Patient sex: M
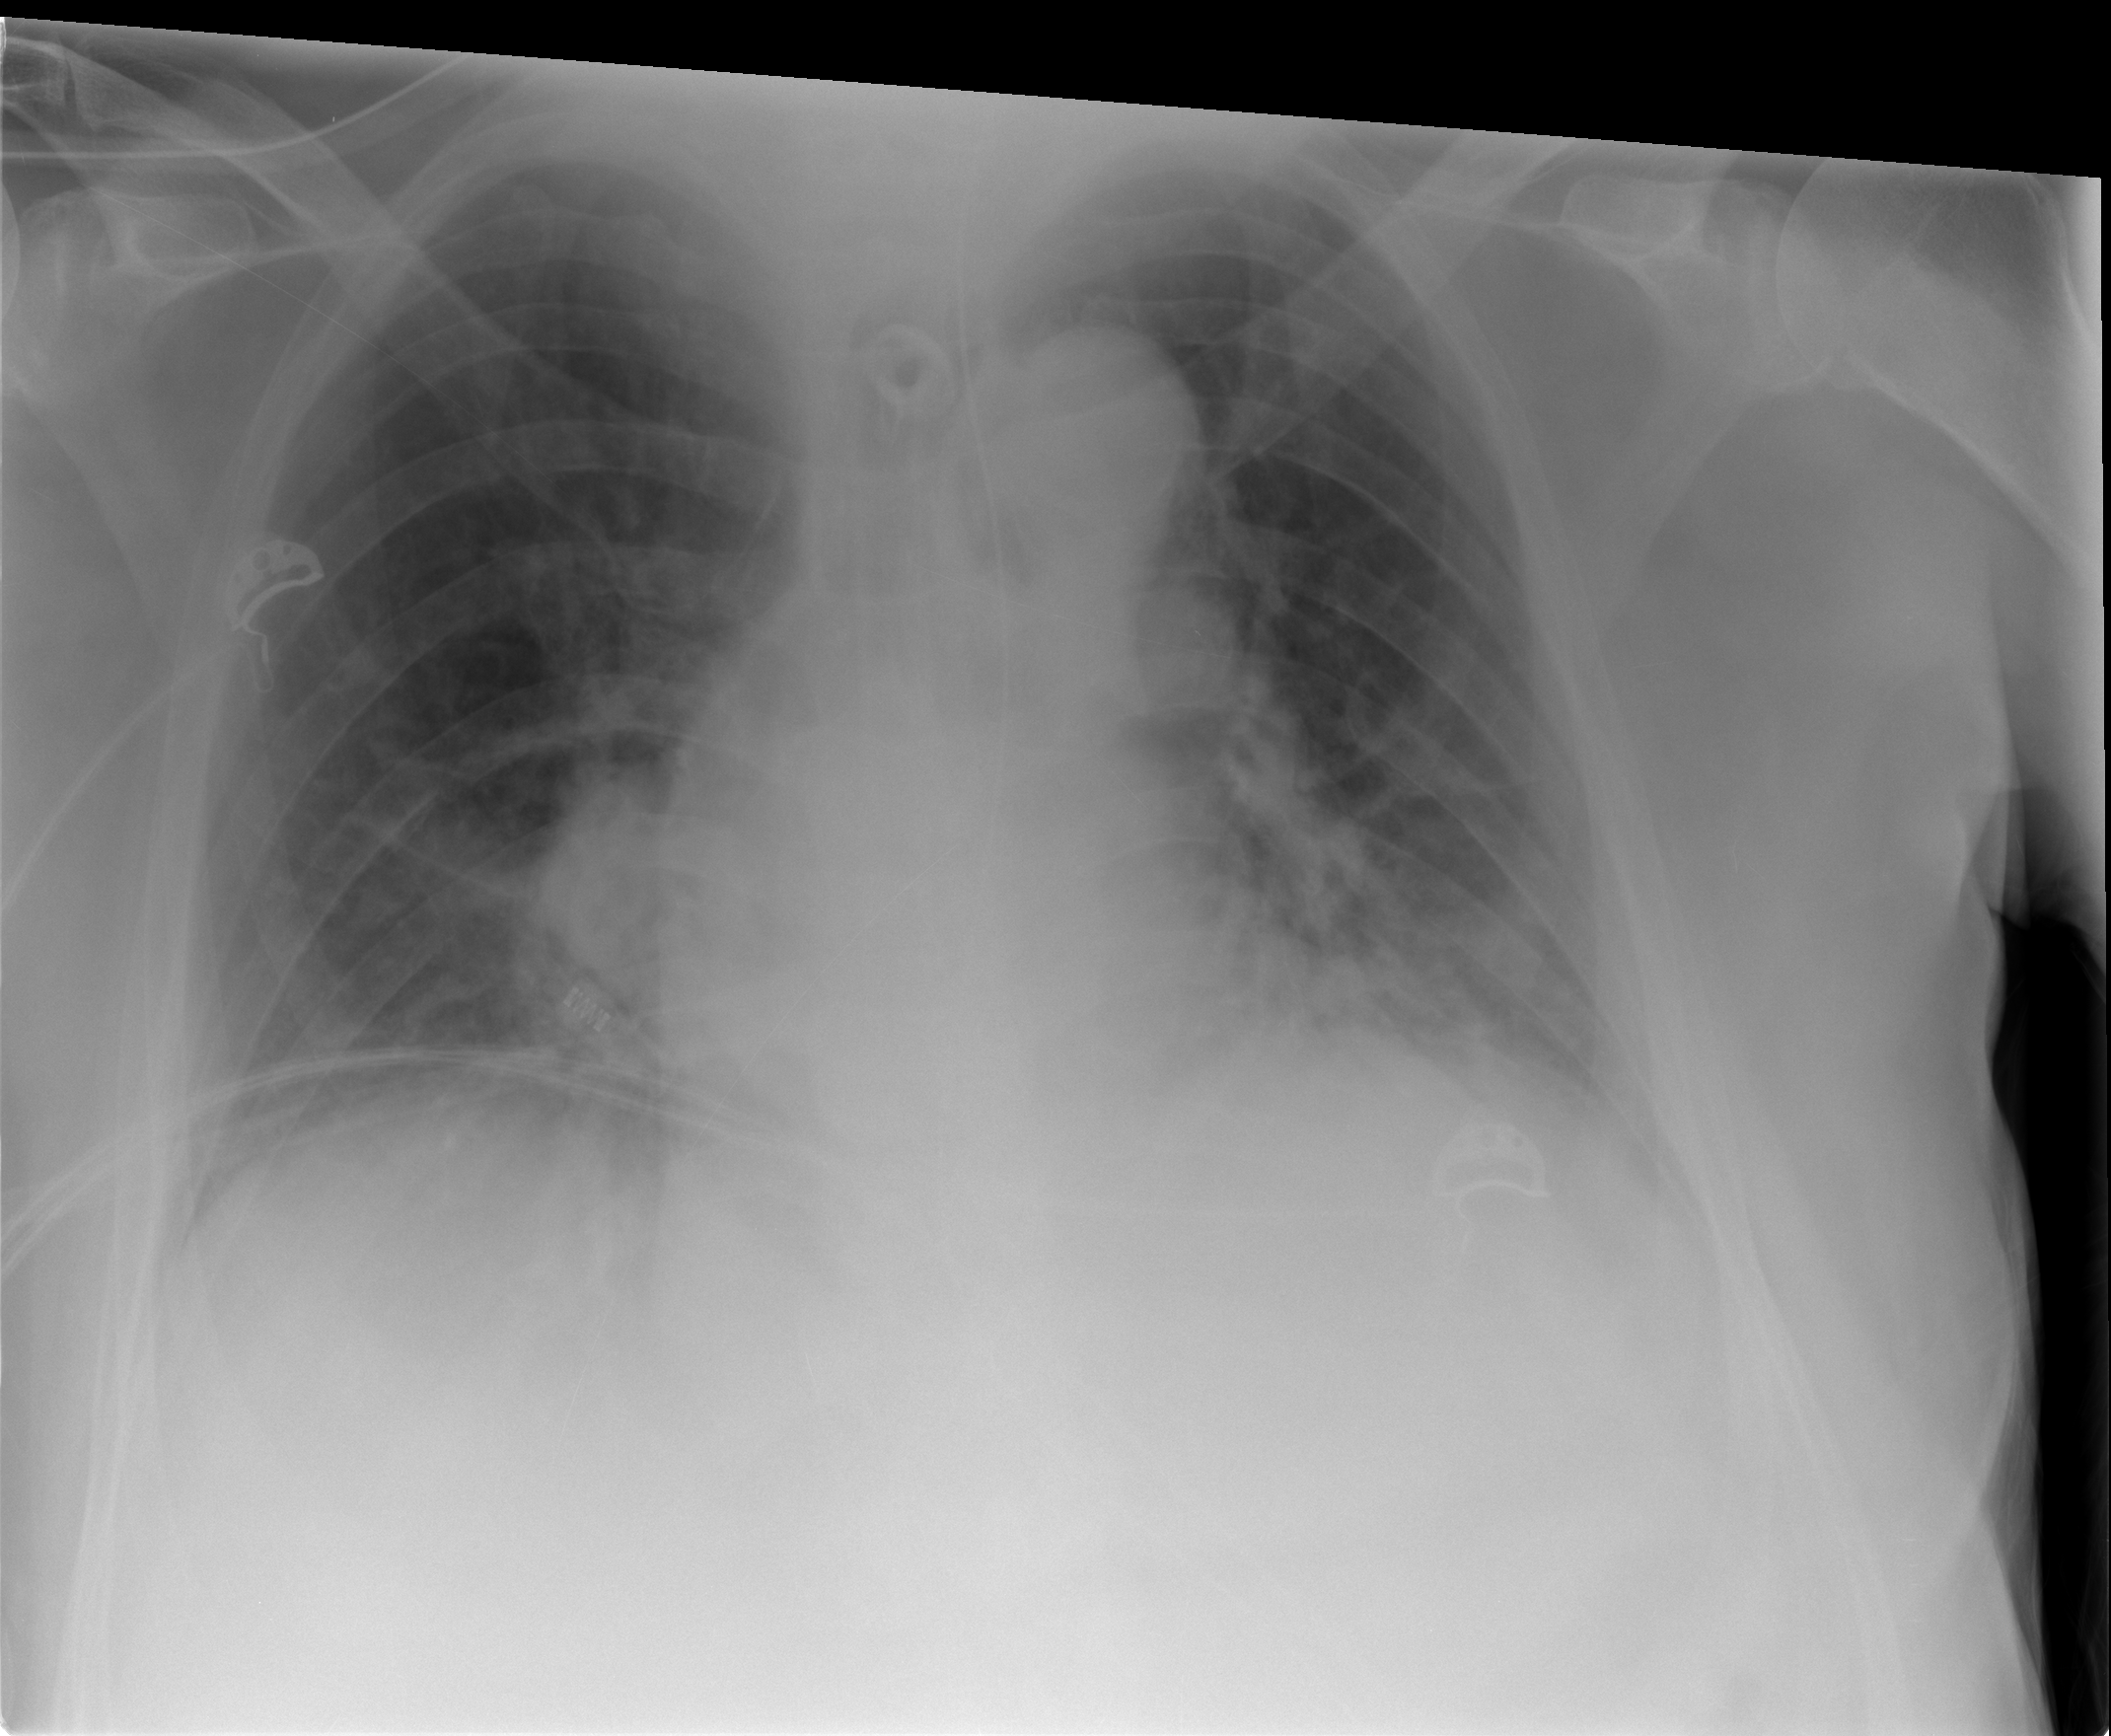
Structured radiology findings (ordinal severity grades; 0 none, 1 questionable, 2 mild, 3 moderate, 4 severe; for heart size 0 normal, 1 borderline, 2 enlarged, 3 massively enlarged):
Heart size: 2
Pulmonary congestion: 2
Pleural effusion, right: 2
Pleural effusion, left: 2
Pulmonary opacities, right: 2
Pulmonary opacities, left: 0
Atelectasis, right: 2
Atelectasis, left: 2